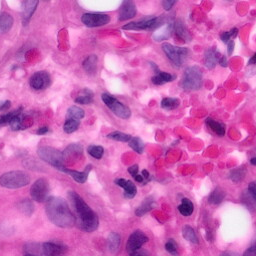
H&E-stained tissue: Pancreatic